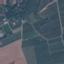
Label: PermanentCrop